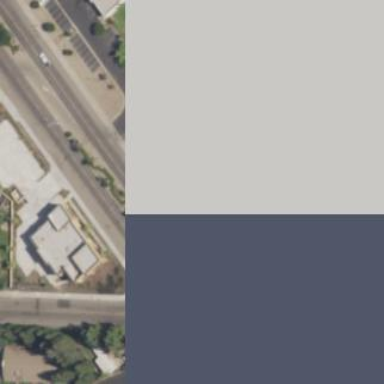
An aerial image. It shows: Commercial area with car repair shop.